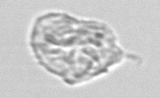
Label: detritus_transparent